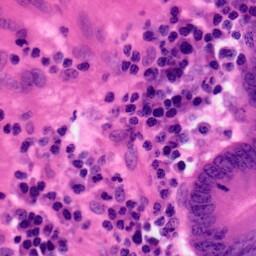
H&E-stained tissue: Colon